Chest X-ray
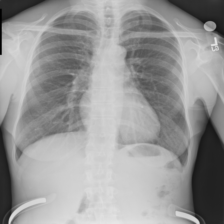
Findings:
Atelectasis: negative
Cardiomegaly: negative
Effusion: negative
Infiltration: negative
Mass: negative
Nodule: negative
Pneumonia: negative
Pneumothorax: negative
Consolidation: negative
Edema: negative
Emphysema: negative
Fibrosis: negative
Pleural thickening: negative
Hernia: negative